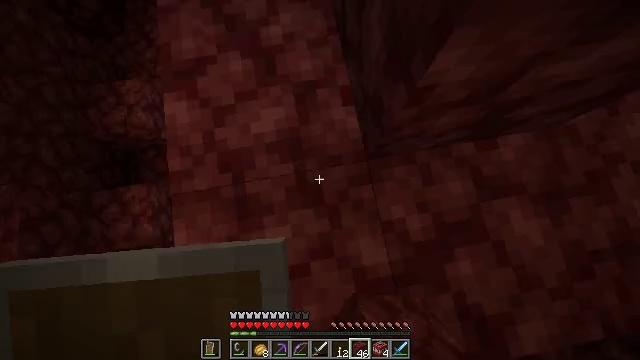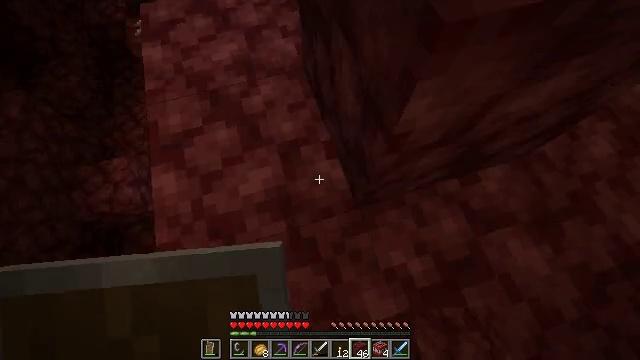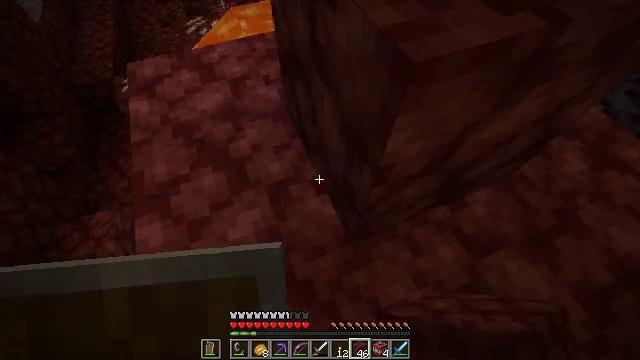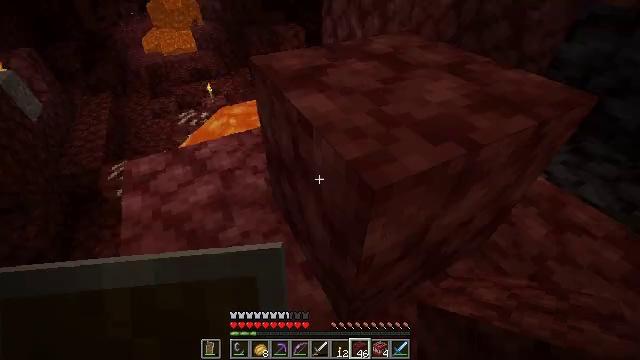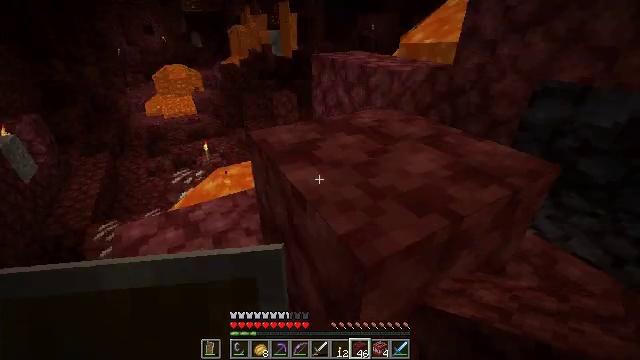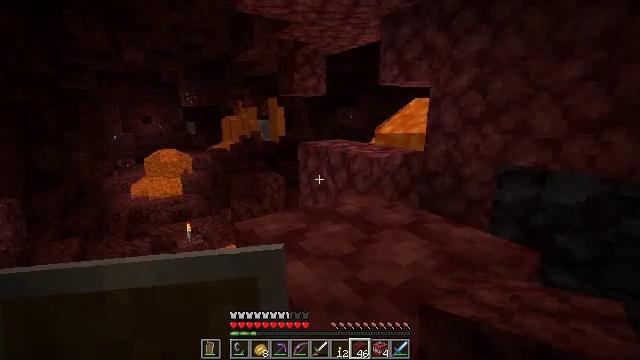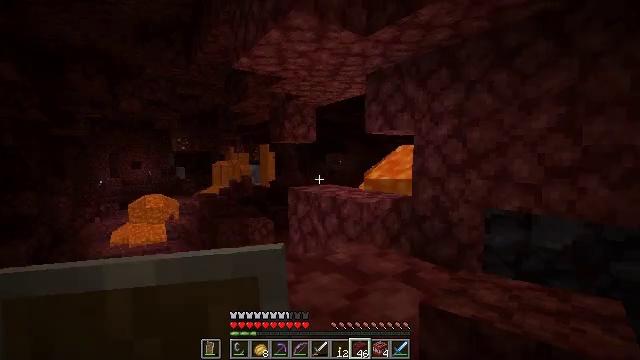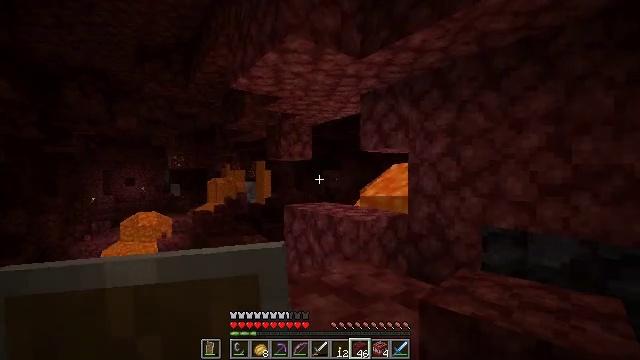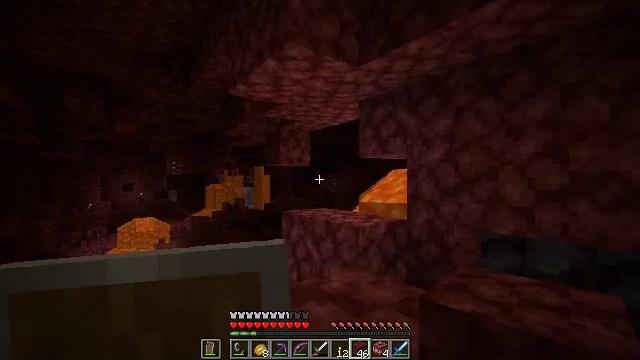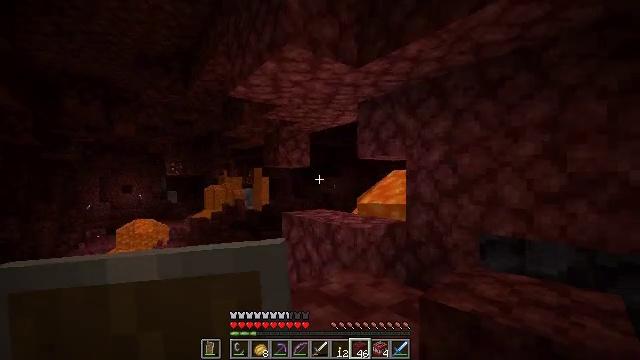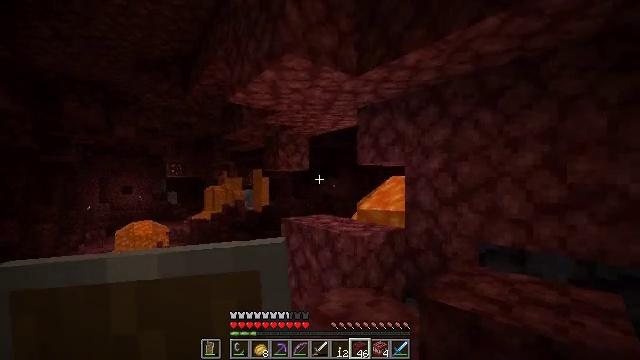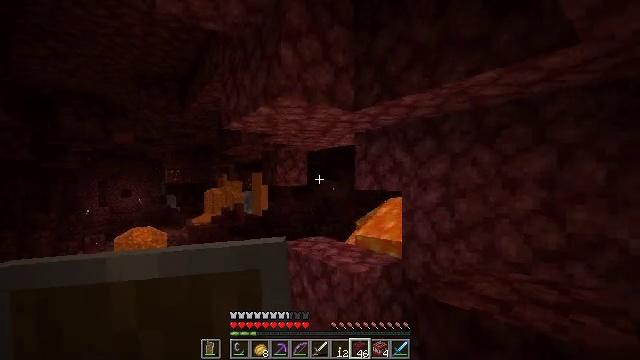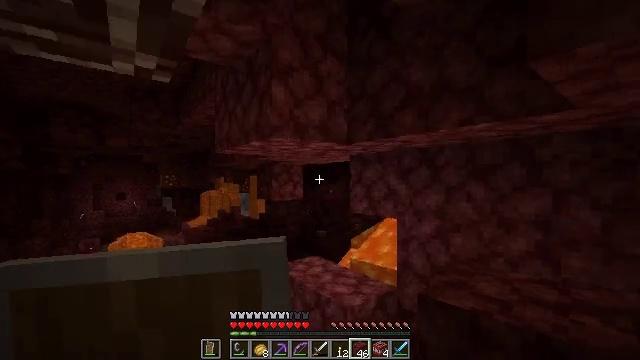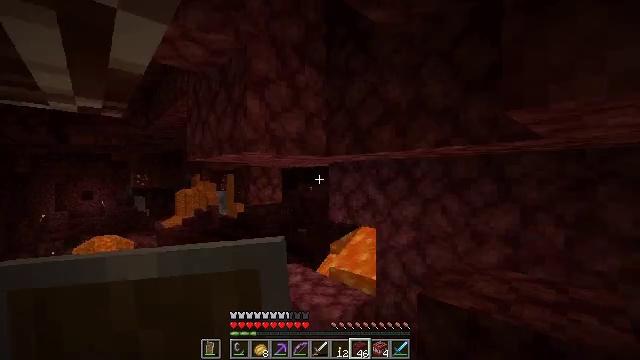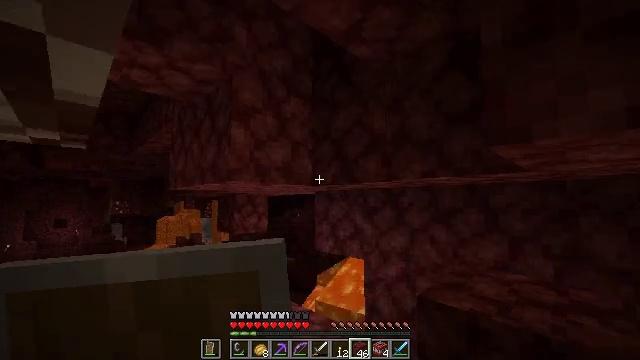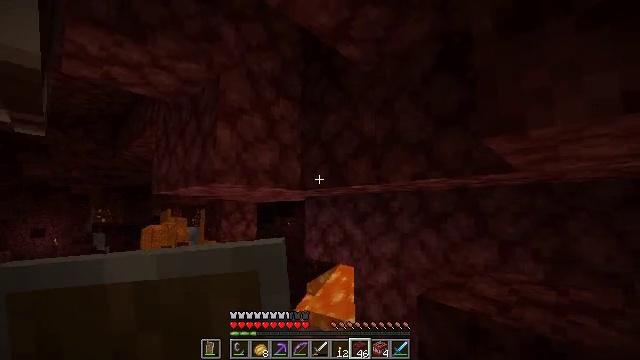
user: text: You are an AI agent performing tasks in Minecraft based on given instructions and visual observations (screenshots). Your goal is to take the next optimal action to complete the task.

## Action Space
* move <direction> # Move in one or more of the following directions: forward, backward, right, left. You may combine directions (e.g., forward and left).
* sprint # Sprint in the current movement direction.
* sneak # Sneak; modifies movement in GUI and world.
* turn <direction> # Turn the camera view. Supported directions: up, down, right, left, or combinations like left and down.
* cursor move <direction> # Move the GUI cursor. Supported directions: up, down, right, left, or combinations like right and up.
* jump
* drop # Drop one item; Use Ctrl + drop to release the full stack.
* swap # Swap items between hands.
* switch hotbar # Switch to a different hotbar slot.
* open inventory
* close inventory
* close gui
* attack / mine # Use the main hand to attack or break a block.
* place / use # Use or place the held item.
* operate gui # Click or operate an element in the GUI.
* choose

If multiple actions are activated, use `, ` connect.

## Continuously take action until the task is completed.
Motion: motion action
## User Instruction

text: Find and extract ancient debris from the Nether.
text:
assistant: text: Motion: sneak, turn right and up
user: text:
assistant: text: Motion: turn right and up
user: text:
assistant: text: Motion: turn right and up
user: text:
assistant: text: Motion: turn right and up
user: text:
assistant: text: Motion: turn right and up
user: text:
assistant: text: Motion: turn right and up
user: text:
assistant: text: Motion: turn up
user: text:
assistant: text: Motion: turn up
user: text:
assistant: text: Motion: no_op
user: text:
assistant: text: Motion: move forward, jump
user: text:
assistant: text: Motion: move forward, jump
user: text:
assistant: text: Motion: move forward, jump
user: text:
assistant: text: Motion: move forward, turn right, jump
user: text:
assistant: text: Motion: move forward, turn right and up
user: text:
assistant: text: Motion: turn right and up
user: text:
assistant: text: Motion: turn up
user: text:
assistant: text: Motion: turn right and up
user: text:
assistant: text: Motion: turn up
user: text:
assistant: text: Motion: turn left and up
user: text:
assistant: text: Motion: turn left and up
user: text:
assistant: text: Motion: turn left and up
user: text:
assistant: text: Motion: turn left
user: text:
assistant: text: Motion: turn left and down
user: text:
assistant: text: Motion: turn left and down
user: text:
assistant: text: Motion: no_op
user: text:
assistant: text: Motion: turn down
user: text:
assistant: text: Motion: turn down
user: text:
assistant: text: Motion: turn down
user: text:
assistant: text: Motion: turn down
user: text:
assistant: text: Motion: move forward